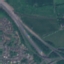
Land use / land cover class: Highway